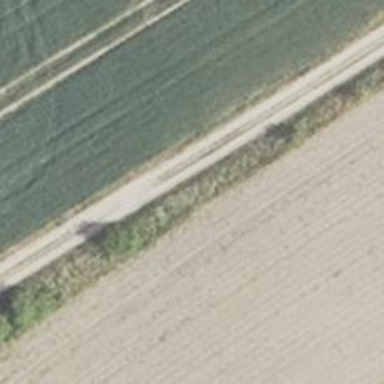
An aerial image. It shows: Sandy track road with grade3 tracktype.